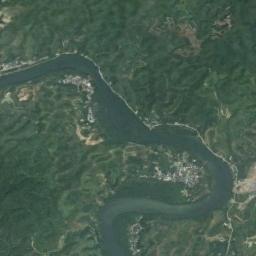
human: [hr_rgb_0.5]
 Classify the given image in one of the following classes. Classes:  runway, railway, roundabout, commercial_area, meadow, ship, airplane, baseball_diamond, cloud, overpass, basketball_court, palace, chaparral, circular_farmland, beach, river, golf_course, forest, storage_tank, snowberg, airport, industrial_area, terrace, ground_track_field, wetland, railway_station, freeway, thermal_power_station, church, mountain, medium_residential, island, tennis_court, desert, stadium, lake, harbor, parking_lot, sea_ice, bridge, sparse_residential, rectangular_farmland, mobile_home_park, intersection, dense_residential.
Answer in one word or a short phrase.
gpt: river